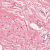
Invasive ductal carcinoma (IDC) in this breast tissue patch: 0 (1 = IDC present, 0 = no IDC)